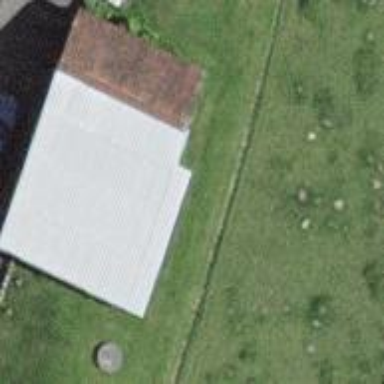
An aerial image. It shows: Shed.